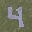
Label: 4